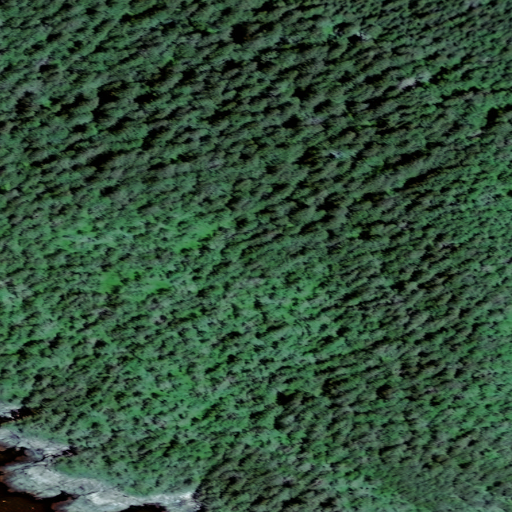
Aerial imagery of island in Alaska named Rabbit Island containing only unknown